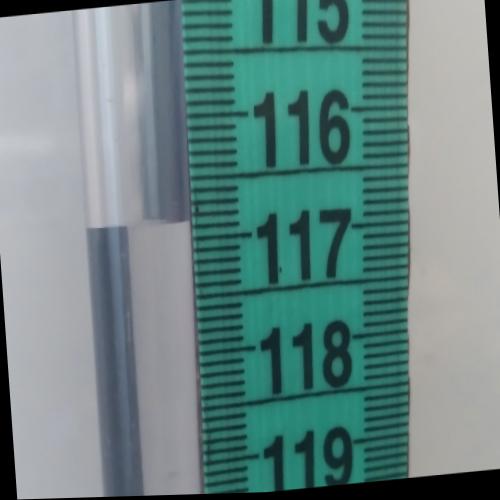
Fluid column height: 116.9 cm